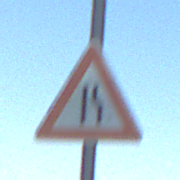
Verkehrszeichen: EinseitigVerengteFahrbahnRechts
Umgebung: Outdoor, Nature
Tageszeit: MorningAfternoon
Wetter: Clear
Licht: Natural
Jahreszeit: Winter
Kontrast: HighContrast